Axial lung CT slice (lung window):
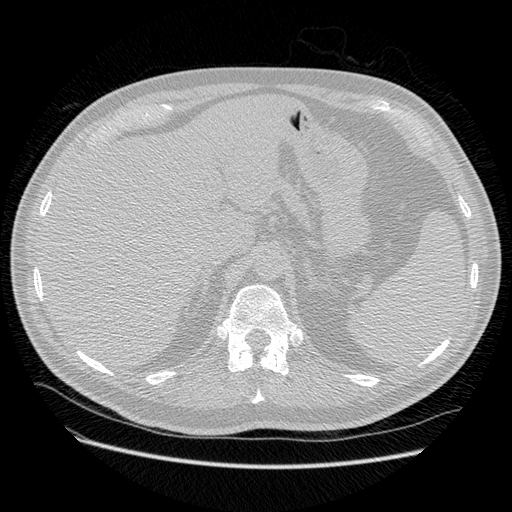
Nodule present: no